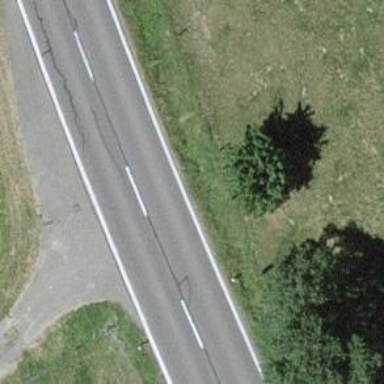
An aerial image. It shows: Secondary road with asphalt surface.